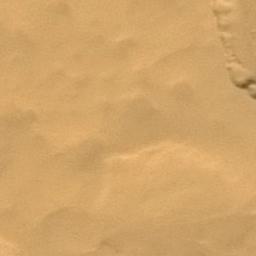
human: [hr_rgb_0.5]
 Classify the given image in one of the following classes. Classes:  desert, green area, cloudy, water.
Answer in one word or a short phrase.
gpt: desert